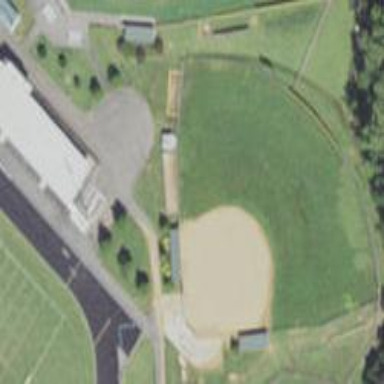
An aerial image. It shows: Baseball pitch for leisure land.